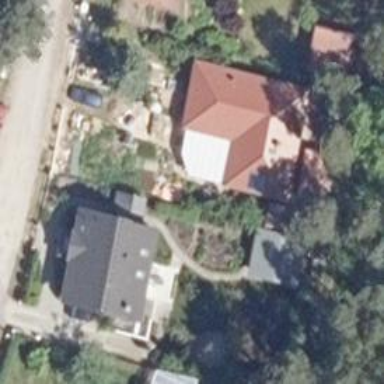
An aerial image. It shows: Simple house.